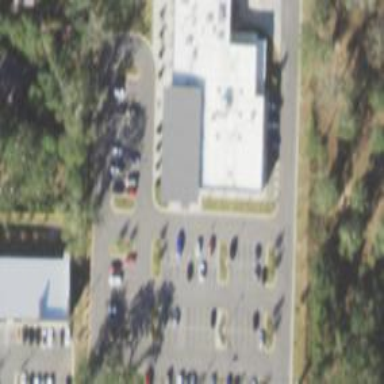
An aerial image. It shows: Parking space is available.